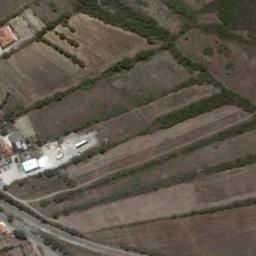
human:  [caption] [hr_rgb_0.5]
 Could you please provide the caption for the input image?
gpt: The bare terrace is next to some houses and trees .

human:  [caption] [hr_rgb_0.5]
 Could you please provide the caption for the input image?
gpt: The terraces on this mountain are all parallel to each other .

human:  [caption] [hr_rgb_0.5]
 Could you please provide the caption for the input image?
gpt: There are several houses in a large layer of brown and green mixed terraces .

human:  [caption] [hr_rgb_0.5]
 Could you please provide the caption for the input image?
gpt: There are several buildings on the terrace .

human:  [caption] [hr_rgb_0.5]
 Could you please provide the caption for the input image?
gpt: There are some buildings beside the terraces .